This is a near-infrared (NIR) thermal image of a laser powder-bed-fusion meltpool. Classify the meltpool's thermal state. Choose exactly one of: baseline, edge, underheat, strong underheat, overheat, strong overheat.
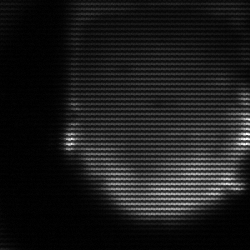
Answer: edge